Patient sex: M
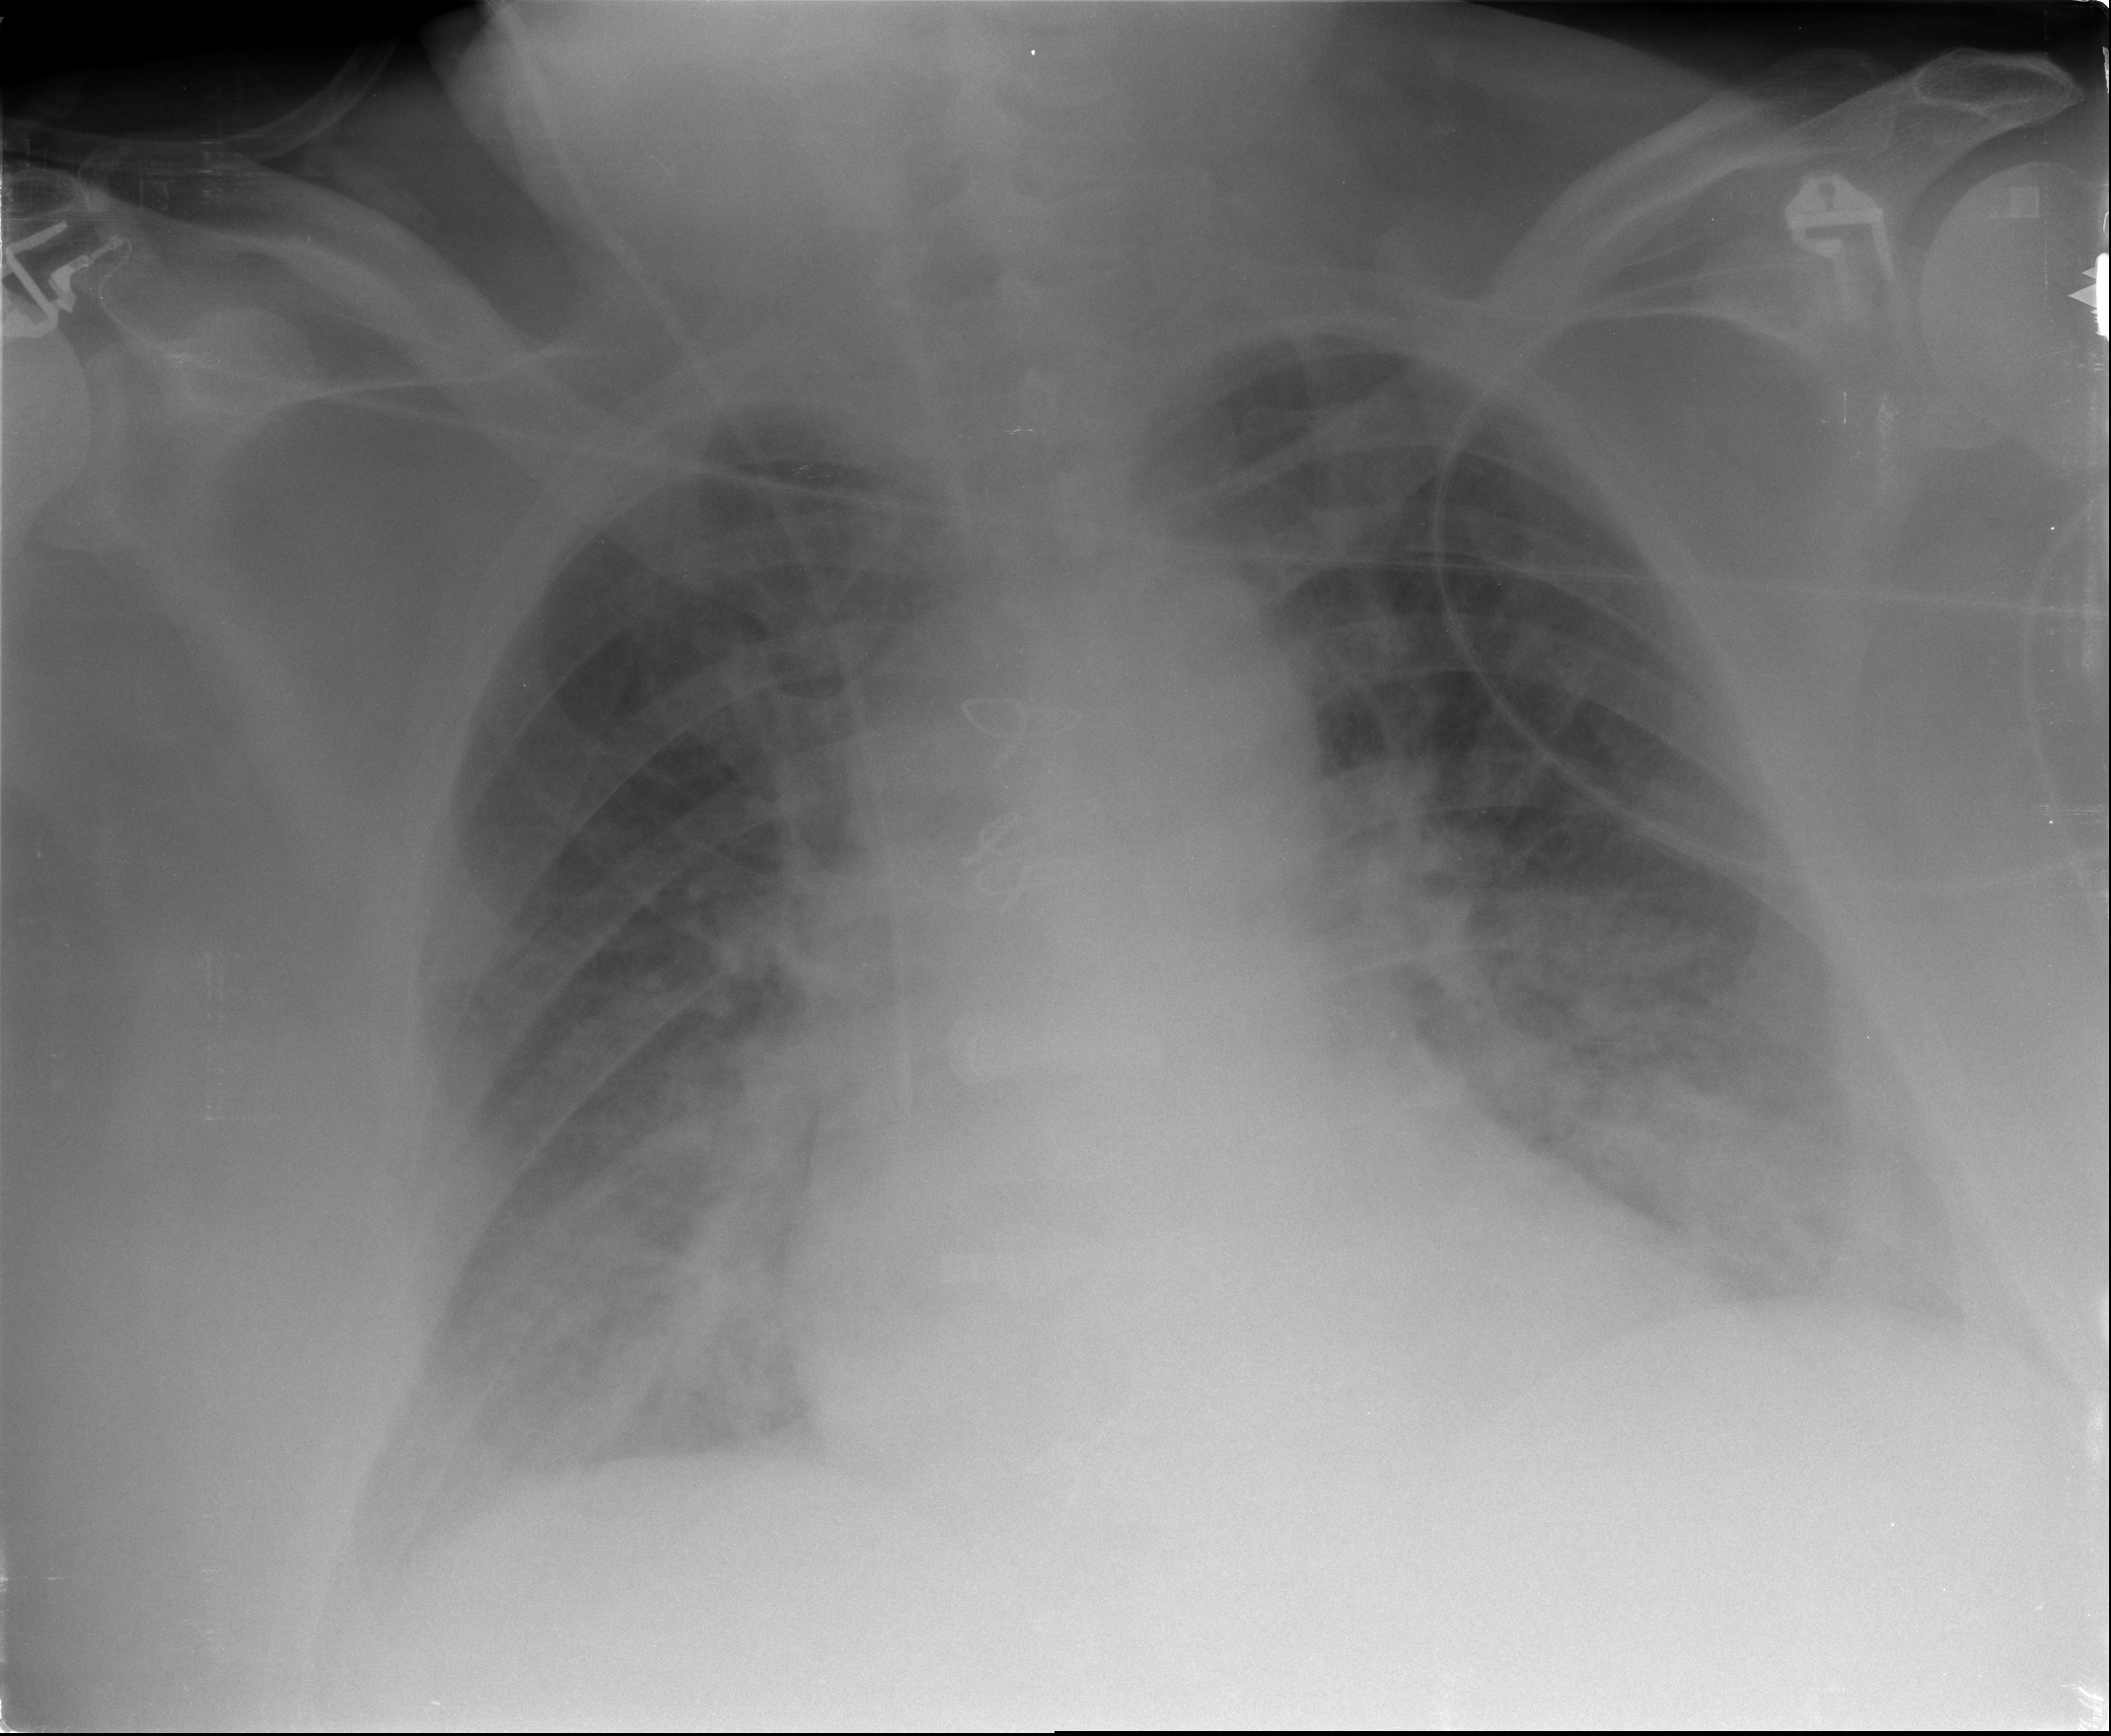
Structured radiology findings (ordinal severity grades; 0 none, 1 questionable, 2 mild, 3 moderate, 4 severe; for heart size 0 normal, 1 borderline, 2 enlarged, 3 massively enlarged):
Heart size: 1
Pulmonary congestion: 2
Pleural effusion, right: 2
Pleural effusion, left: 2
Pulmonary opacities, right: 3
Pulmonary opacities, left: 3
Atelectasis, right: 2
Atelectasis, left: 2